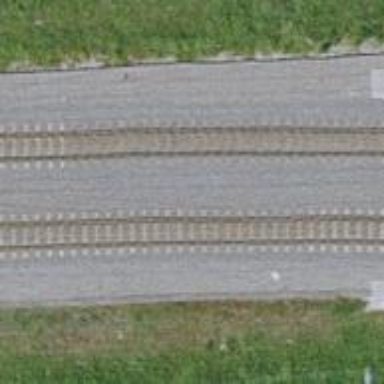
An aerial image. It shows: Narrow-gauge railway track with 1 electrified contact line.